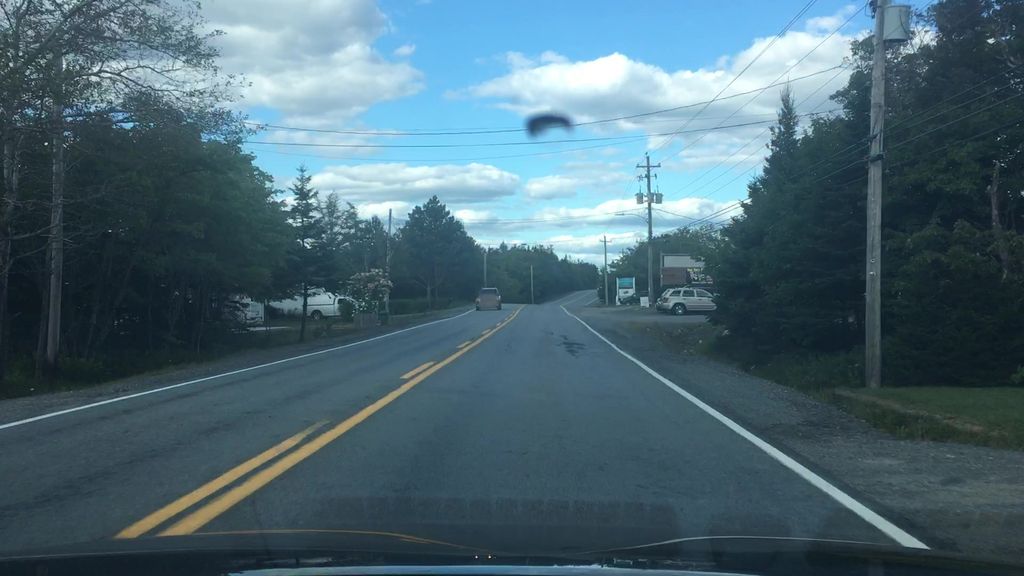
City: halifax